Interaction volume radius: 5 \u00c5
Interaction volume height: 20 \u00c5
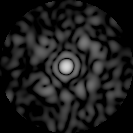
Disorder parameter: 0.8079